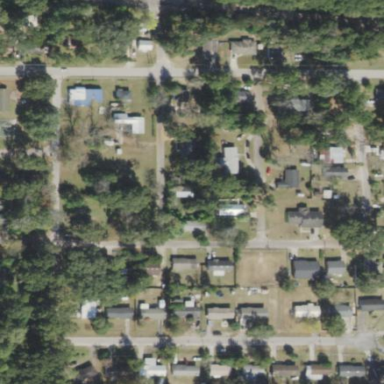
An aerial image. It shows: This residential area consists of single-family homes.